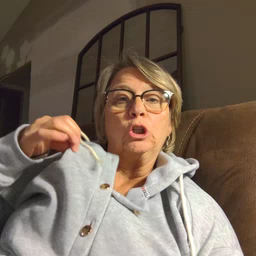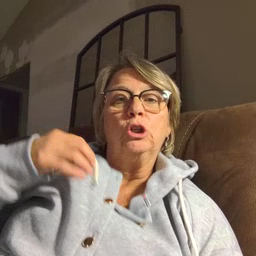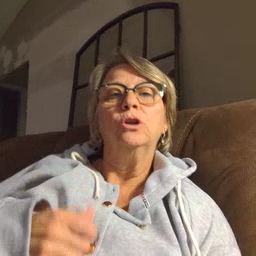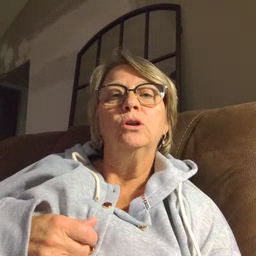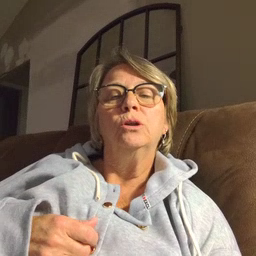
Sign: shirt